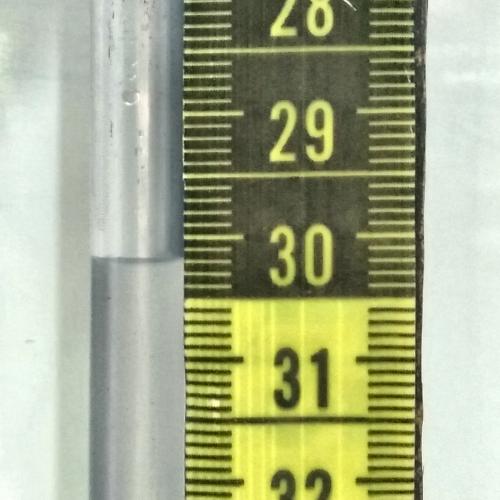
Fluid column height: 30.2 cm